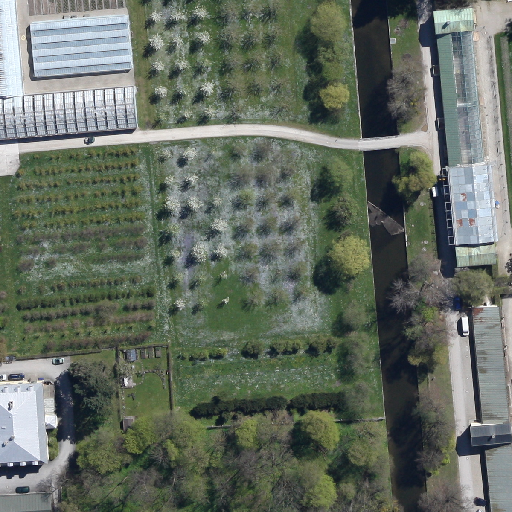
Referring expression: light-duty vehicle in the parking area